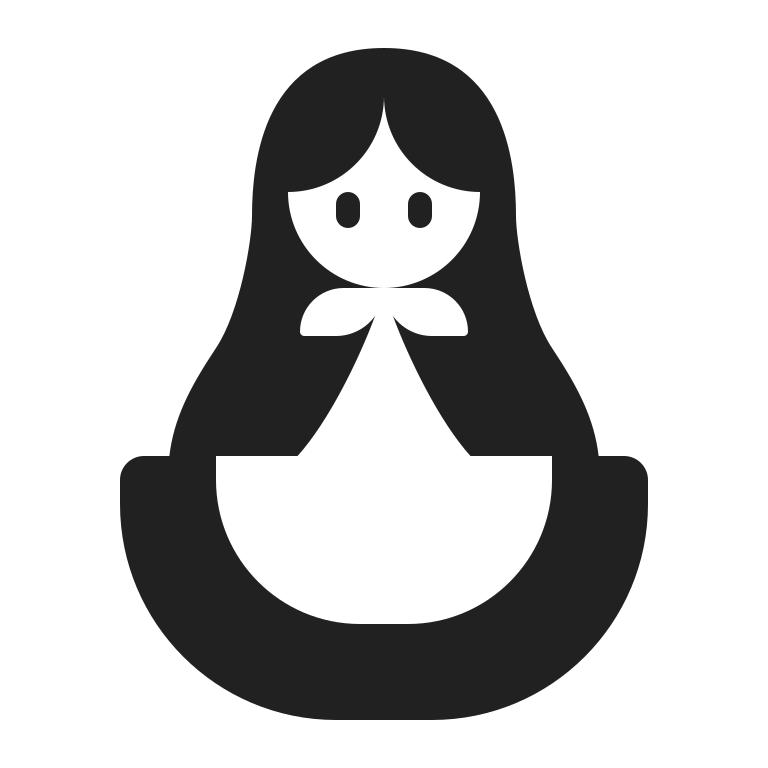
nesting dolls high contrast